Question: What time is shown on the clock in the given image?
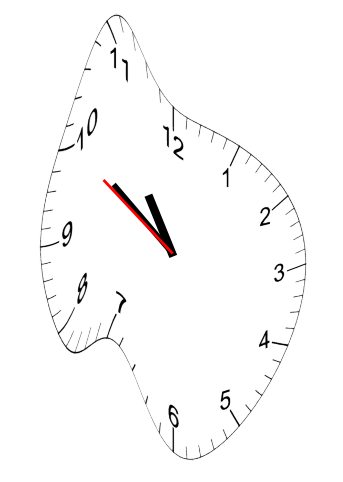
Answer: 10:50:50